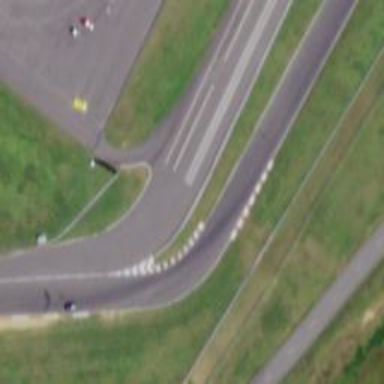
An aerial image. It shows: Raceway road.